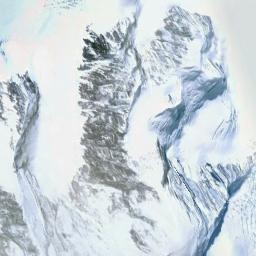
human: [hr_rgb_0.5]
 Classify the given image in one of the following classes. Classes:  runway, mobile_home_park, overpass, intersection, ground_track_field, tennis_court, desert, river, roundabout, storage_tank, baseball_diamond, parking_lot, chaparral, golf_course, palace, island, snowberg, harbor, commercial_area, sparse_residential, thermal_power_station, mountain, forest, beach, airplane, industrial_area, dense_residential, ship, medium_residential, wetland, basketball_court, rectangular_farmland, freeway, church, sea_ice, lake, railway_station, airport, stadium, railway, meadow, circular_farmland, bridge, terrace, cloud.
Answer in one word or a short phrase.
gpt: snowberg